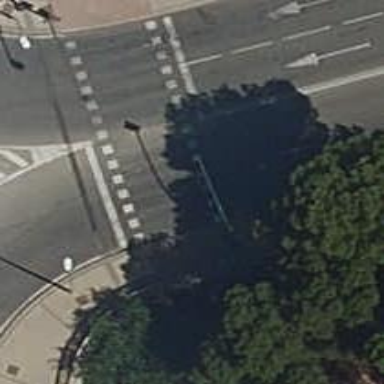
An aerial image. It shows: Road with traffic signals at the crossing.